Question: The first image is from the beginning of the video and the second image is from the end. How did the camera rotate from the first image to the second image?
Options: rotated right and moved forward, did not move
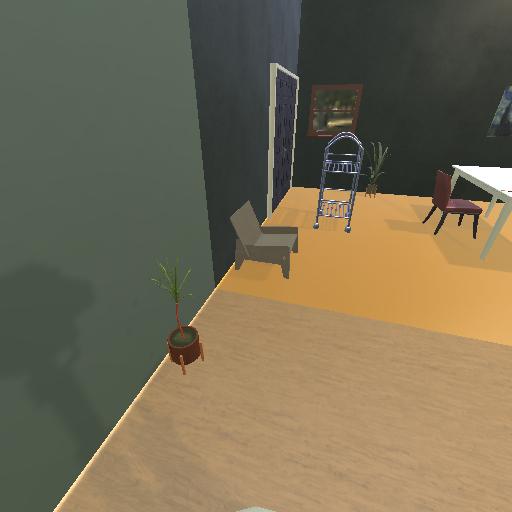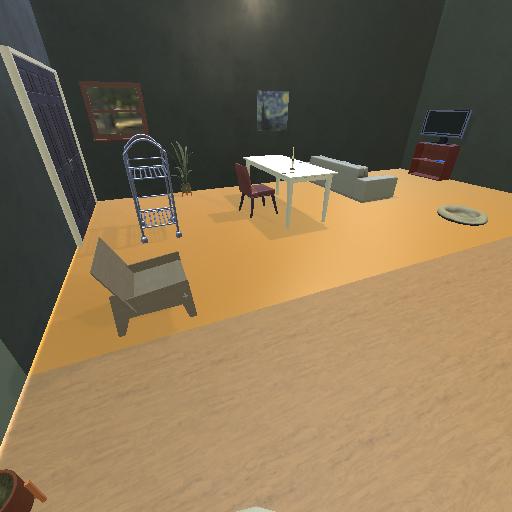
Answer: rotated right and moved forward